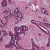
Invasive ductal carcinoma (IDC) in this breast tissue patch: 1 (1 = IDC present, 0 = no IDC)